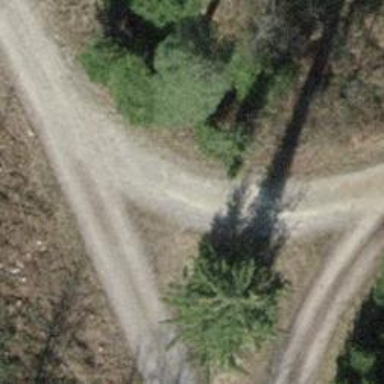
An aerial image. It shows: Pebblestone track with grade2 quality.